Interaction volume radius: 5 \u00c5
Interaction volume height: 30 \u00c5
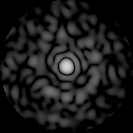
Disorder parameter: 0.8584